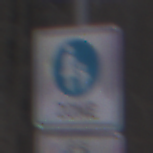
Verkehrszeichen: BeginnFussgaengerzone
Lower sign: EinspurigeFahrzeugeFrei5
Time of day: Midday
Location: Outdoor (Nature)
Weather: Overcast
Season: Autumn
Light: Natural